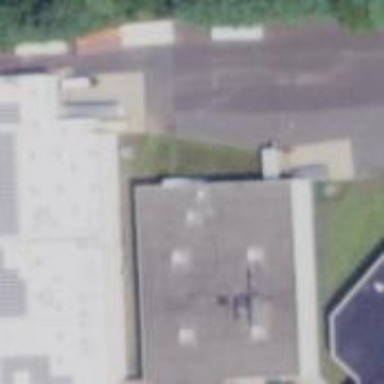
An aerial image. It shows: Building.